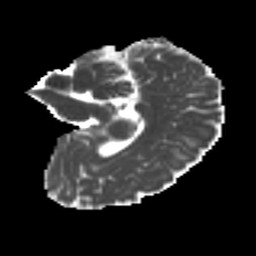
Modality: MD
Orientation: sagittal
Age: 36
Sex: female
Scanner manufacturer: ge
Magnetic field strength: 3 T
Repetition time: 7.8 s
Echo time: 0.0606 s